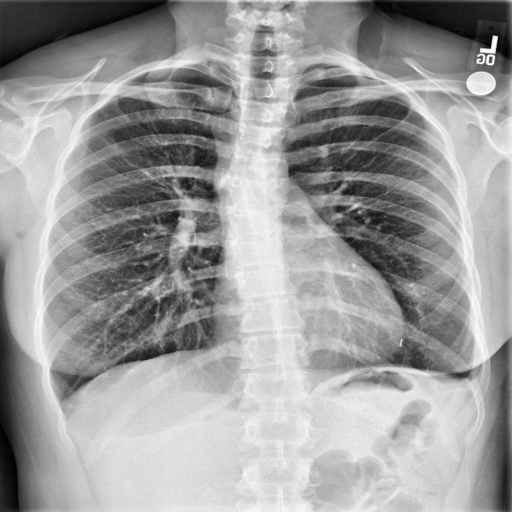
Finding: NORMAL